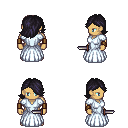
a pixel art fantasy rpg character, male body template, human, tanned skin, underdress, metal pants, raven swoop hairstyle, leather bracers, dagger, four views (front, back, left, right), 2x2 character sprite sheet, small pixel art, hard edges, no anti-aliasing